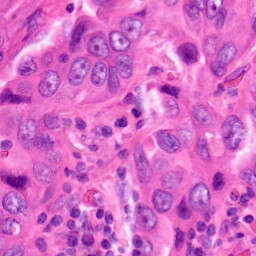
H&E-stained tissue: Lung